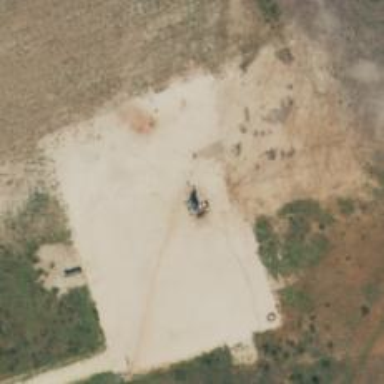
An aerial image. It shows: Petroleum well.